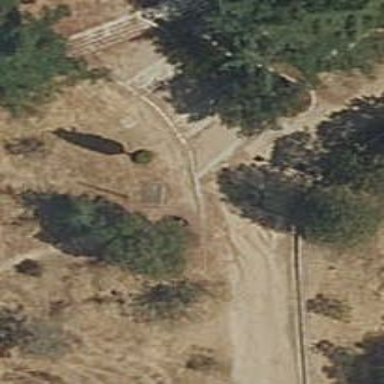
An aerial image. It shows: Dirt path.